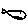
Label: fish